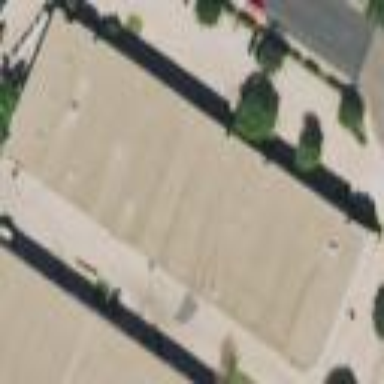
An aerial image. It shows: Commercial building.